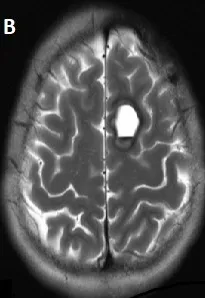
T2 axial image showing a fluid level with small amount of hematocrit level.
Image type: radiology (mri)